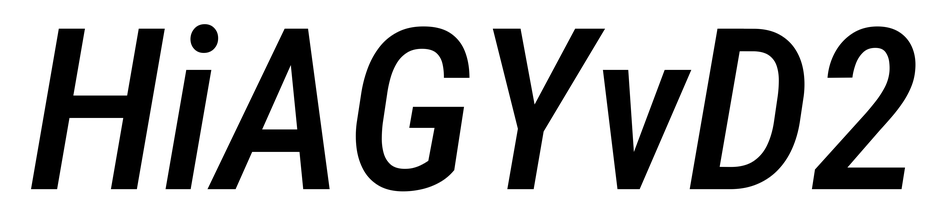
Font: Roboto-Italic_Condensed_Medium_Italic